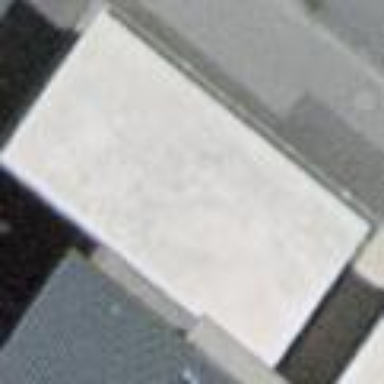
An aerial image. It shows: View of roof of building.